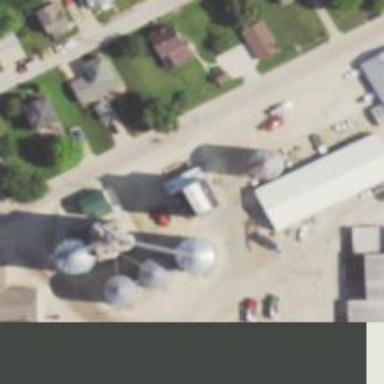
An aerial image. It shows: Silo.